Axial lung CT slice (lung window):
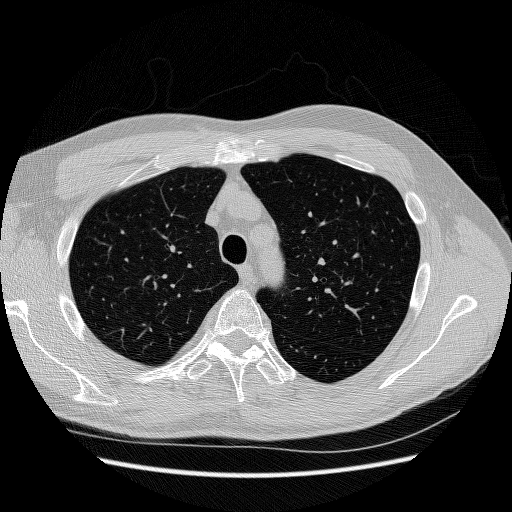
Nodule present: no